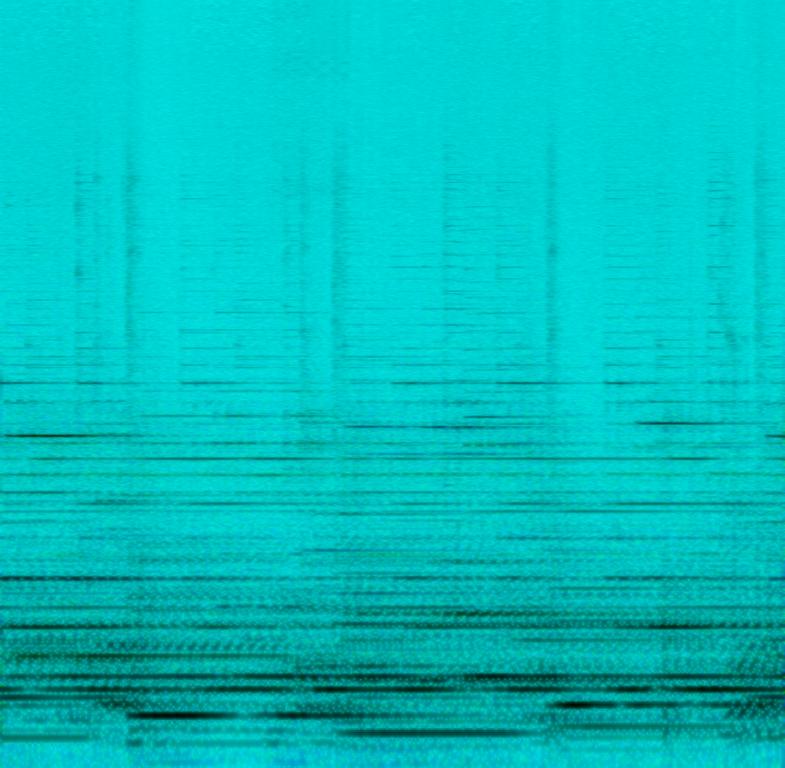
The low quality recording features an echoing electric guitar arpeggiated melody. At the very end of the loop, the guitar is pitched and bent down. It is noisy and in mono and it sounds like someone is trying out guitar amp effects.